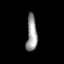
Tissue: prostate
Cell type: T cells
Senescence score: 0.3487
Nuclear area (px): 367
Mean DAPI intensity: 155.014